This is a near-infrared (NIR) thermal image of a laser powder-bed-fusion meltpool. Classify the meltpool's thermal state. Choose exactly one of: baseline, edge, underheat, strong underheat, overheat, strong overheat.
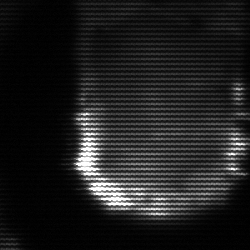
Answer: baseline